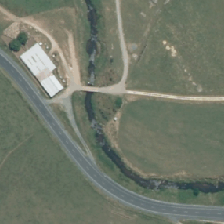
Land cover: deciduous_hardwood